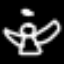
Label: angel